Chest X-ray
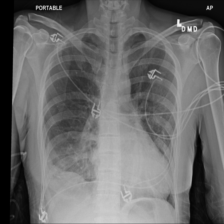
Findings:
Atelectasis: negative
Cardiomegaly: negative
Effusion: positive
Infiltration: negative
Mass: negative
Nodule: negative
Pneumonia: negative
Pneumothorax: positive
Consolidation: negative
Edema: negative
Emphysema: negative
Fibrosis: negative
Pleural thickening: negative
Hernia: negative